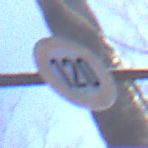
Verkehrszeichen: Geschwindigkeit120
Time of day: MorningAfternoon
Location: Outdoor (Nature)
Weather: Clear
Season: Winter
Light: Natural